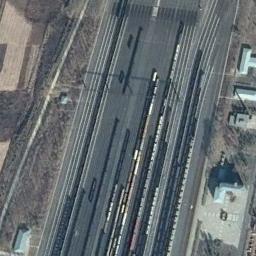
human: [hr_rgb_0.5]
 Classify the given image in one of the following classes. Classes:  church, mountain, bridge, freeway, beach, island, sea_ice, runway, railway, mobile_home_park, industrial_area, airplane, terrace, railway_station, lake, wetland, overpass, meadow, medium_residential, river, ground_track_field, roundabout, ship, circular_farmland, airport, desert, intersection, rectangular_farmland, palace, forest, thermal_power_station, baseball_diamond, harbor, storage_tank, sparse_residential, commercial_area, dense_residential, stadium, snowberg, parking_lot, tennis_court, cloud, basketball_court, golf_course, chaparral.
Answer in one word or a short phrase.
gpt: railway